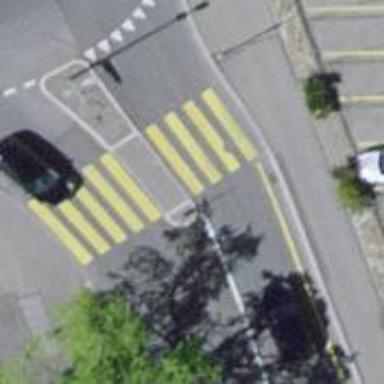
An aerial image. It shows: Uncontrolled road crossing with pedestrian island.